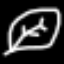
Label: leaf